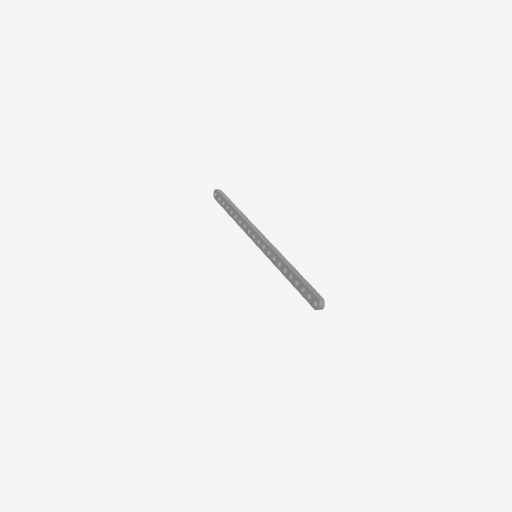
Part: FlatBeam21H